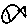
Label: fish